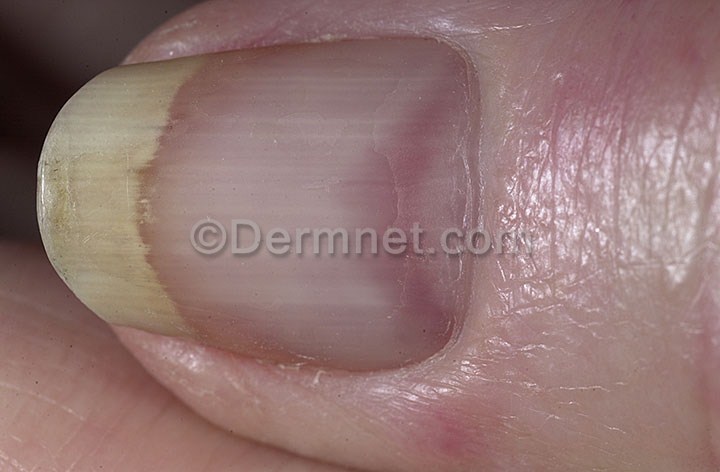
Disease: Exanthems and Drug Eruptions